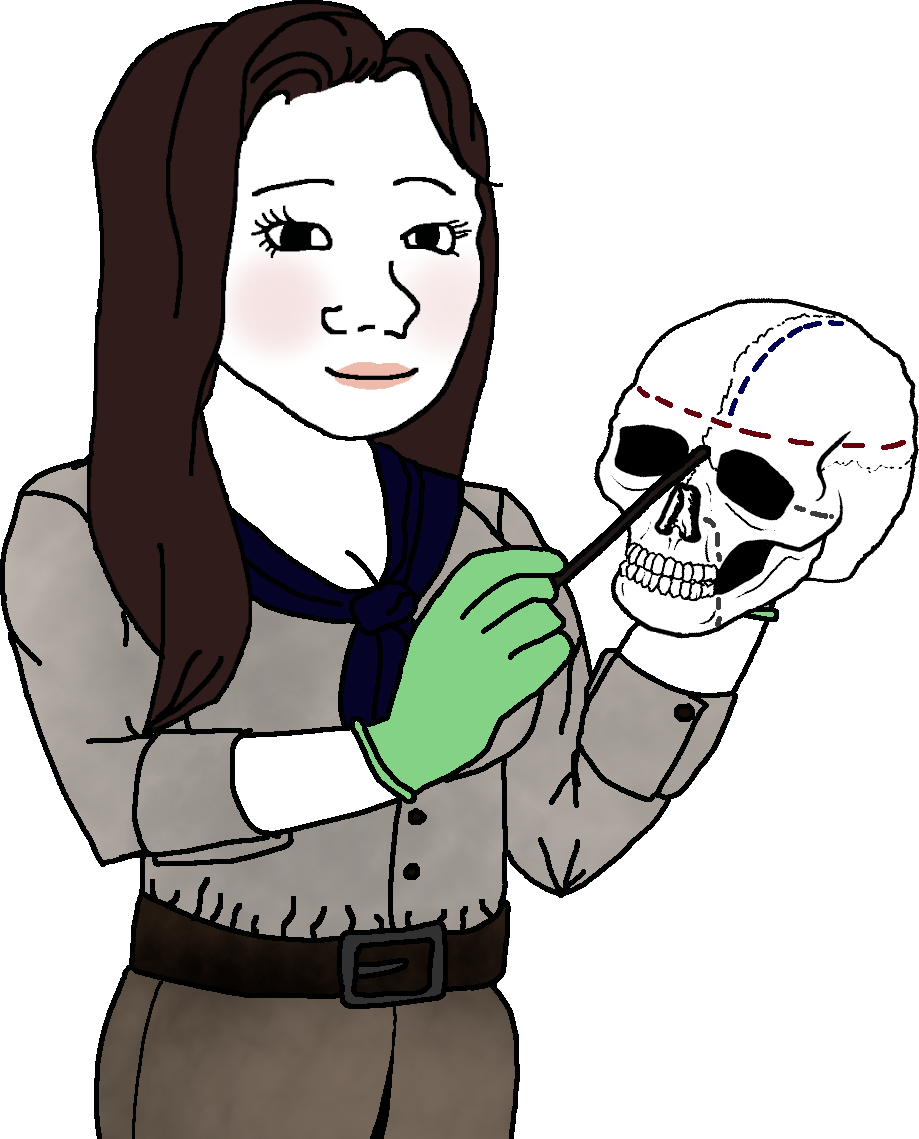
Label: 5_Trad_Wife